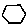
Label: hexagon